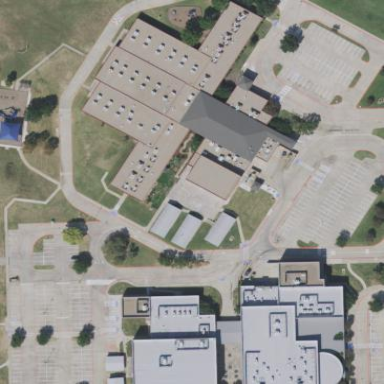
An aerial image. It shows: School.